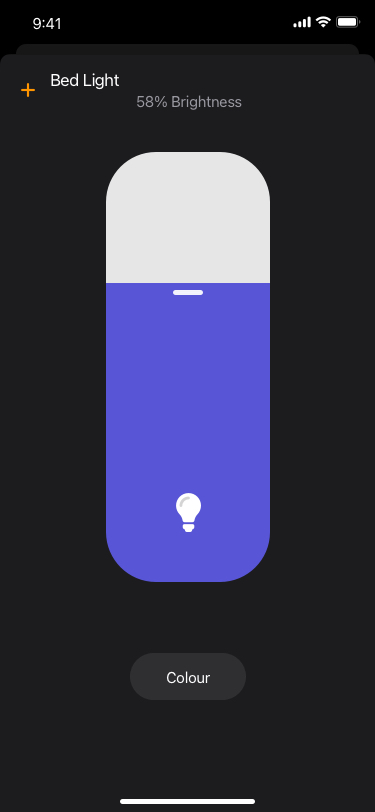
Text in this UI design:
Colour